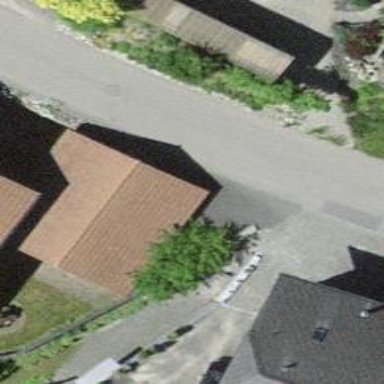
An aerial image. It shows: View of roof of building.